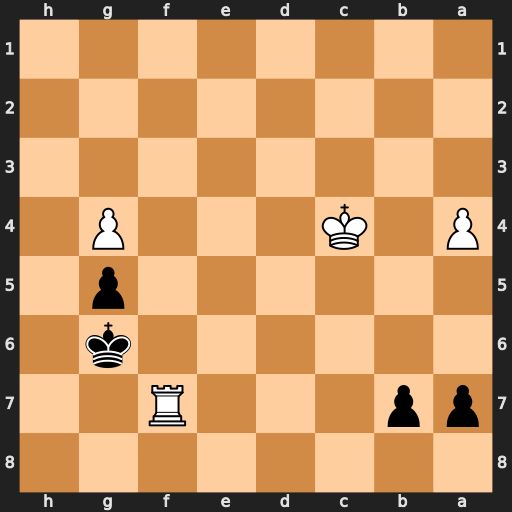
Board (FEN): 8/pp3R2/6k1/6p1/P1K3P1/8/8/8
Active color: b
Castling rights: -
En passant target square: -
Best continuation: Kxf7